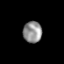
Tissue: prostate
Cell type: T cells
Senescence score: 0.3193
Nuclear area (px): 396
Mean DAPI intensity: 144.652